Question: I am removing events from a MIDI Track and I assumed that by doing so the total duration of the Track would reduce accordingly, If there are no events in the Track then I thought that the size of the Track would be 0.
Unfortunately it seems it is not the case, even though the events are removed the size in Ticks does not change and only increases as more are added.
Is this normal MIDI/Java behaviour?
This is the method that removes all of the events from the Track:
'''
public static boolean Remove() {
//TODO: Test the bejeezus out of it.
if(_sequencer.isRunning()){
_sequencer.stop();
}
for (int i = 0; i < _track.size(); i++) {
if (!_track.remove(_track.get(i))) {
Logger.Add("MIDI Event not removed");
return false;
}
}
//Used for debugging purposes
long z = _track.ticks();
}
'''
Yet when I use some crude debugging techniques and check the amount of ticks directly after removing the events, I find this;

It seemingly makes no difference, I don't really understand why it's doing it. I assumed that the size of Ticks depends on the amount of events in the Track, therefore if there were 10 events in a track the tick size would be 10 (As I set the tick length to 1 when adding them to the track) likewise if there were no events the size would be 0.
'''
public static void AddMessage(int channel, int pitch, long tick, int velocity) {
_track.add(CreateNoteOnEvent(channel, pitch, tick, velocity));
_track.add(CreateNoteOffEvent(channel, pitch tick, velocity));
}
'''
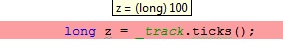
Answer: After many hours debugging I managed to track the bug down, the way I was removing events meant that half of them would never be considered which led to the size of the track never reaching zero.
Any event I added would then be placed after the already existing events which would explain why I was hearing multiple notes in certain parts.
The answer to that question (and this one) can be found here: <URL>
Thanks for your time, I greatly appreciate it.